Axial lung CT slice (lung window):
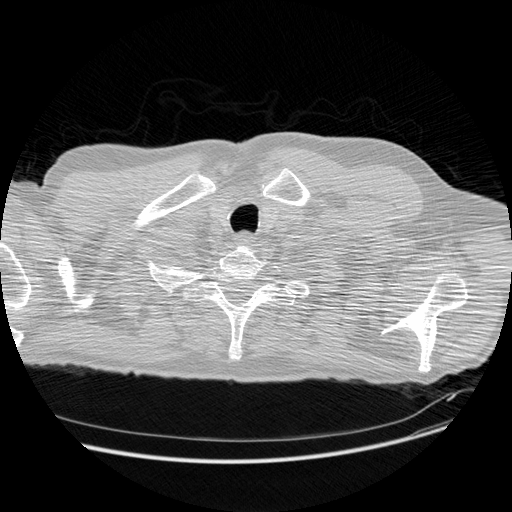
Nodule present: no